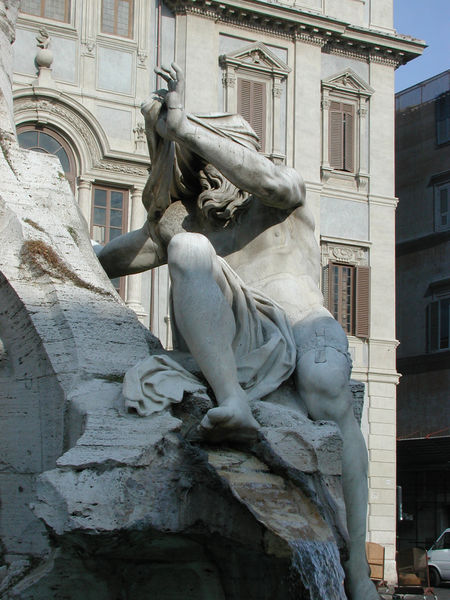
Titel: Vierströmebrunnen
Künstler: Giovanni Lorenzo Bernini
Standort: Rom, Piazza Navona (EU - I - Latium)
Schlagwörter: akt, gott, hand, lendenschurz, mann, nackt, wasser, stadt, fenster, marmor, gebäude, haus, tuch, bart, arm, barock, falten, gesicht, stein, feld, häuser, figur, gewand, brunnen, skulptur, statue, beine, bein, liegen, italien, fels, platz, pilaster, auto, halbakt, halbnackt, antike, moses, fuss, barfuß, personifikation, rom, verdecken, männlich, sandstein, florenz, verhüllt, einfassung, augsburg, innenstadt, bernini, nordalpin, flussgott, fontana, piazza navona, trevi, 1650, neptunbrunnen, halbnachkt, benini, griechische gottheit, brunennfigur, vier jahreszeiten, piaza navona